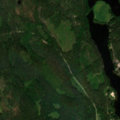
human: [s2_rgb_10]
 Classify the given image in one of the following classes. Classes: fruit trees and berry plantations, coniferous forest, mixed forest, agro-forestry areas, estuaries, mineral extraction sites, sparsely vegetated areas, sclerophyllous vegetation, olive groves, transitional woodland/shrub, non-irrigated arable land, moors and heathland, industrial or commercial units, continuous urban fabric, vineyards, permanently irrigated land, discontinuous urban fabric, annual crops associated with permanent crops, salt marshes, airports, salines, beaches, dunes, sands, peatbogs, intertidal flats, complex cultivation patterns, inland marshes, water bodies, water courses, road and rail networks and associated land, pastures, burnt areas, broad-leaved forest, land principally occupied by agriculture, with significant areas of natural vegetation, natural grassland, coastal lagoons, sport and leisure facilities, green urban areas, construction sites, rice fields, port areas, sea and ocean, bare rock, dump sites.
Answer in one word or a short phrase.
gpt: coniferous forest, mixed forest, water bodies